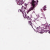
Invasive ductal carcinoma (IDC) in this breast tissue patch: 0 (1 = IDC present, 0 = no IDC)